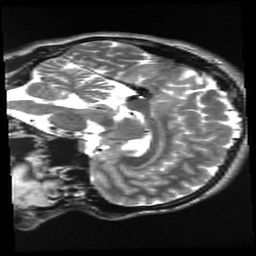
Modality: T2w
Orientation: sagittal
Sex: male
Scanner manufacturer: ge
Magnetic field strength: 3 T
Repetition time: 5 s
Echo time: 0.1015 s